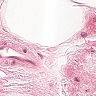
Metastatic tissue present: no